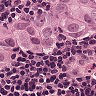
Metastatic tissue present: yes